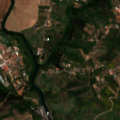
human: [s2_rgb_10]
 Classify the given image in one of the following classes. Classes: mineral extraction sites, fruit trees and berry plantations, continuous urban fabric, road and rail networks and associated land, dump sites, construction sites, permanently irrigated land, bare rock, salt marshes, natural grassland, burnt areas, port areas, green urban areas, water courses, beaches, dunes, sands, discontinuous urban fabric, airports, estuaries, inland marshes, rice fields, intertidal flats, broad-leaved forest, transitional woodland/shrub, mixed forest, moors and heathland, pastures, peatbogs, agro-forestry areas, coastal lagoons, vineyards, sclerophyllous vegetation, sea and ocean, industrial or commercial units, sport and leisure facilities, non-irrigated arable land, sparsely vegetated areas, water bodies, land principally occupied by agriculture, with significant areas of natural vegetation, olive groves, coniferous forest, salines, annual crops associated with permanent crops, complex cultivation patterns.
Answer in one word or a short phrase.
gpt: discontinuous urban fabric, permanently irrigated land, annual crops associated with permanent crops, land principally occupied by agriculture, with significant areas of natural vegetation, transitional woodland/shrub, burnt areas